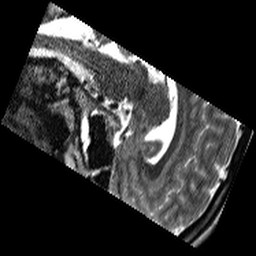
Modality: T2w
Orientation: sagittal